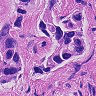
Metastatic tissue present: yes